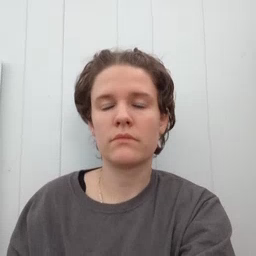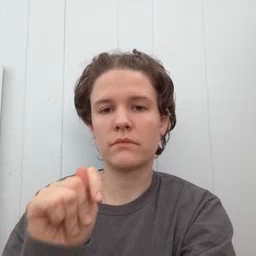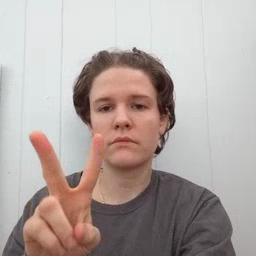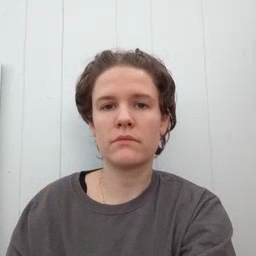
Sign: TV